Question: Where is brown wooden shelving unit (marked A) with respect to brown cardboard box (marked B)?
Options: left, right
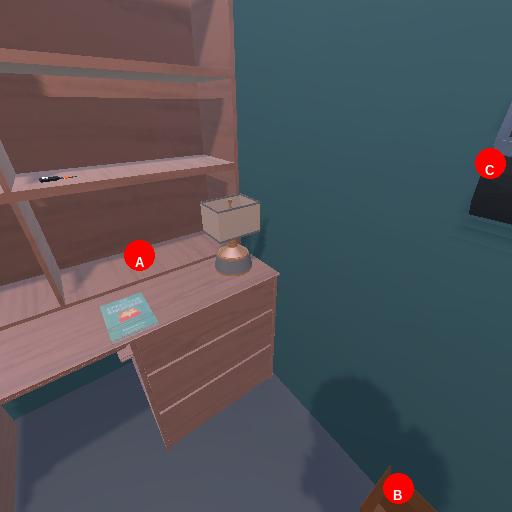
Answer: left